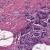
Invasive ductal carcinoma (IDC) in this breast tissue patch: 0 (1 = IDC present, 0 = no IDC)